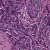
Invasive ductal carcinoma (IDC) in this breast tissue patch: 1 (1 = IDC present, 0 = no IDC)